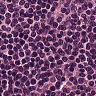
Metastatic tissue present: no